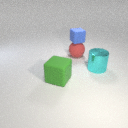
large green rubber cube to the left of large cyan metal cylinder